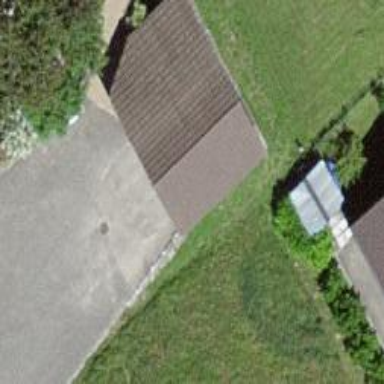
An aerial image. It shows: Garage.